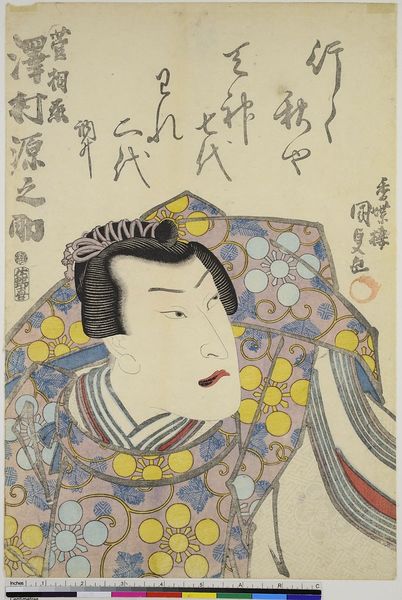
Titel: Der Schauspieler Sawamura Gennosuke II als Kan Shojo
Künstler: Utagawa Kunisada
Standort: Hamburg
Institution: Museum für Kunst und Gewerbe Hamburg
Schlagwörter: blau, kopf, mann, gelb, bunt, frau, frisur, kleid, mund, schwarz, zeichen, zeichnung, rot, tuch, augen, gesicht, haare, stoff, person, theater, lippen, farbig, holzschnitt, japan, schrift, papier, japanisch, schriftzeichen, punkte, asien, druckgraphik, druckgrafik, tupfen, chinesisch, zeit, schauspieler, farbholzschnitt, schauspielerin, kimono, kabuki, edo, reproduktionen, druckerzeugnisse, theateraufführung, ukiyo